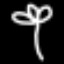
Label: palm tree